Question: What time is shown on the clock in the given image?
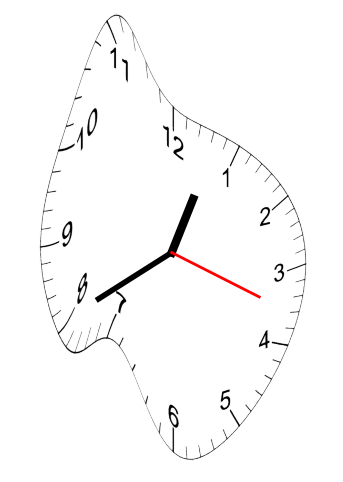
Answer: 12:40:18